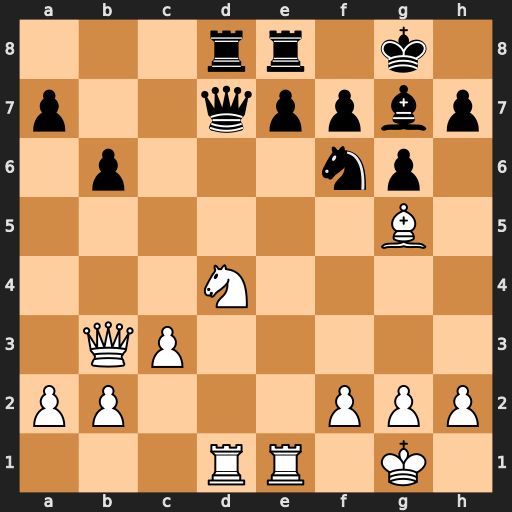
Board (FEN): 3rr1k1/p2qppbp/1p3np1/6B1/3N4/1QP5/PP3PPP/3RR1K1
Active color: w
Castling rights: -
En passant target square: -
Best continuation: Ne6 Qxd1 Rxd1